Question: Count the number of objects in the diagram.
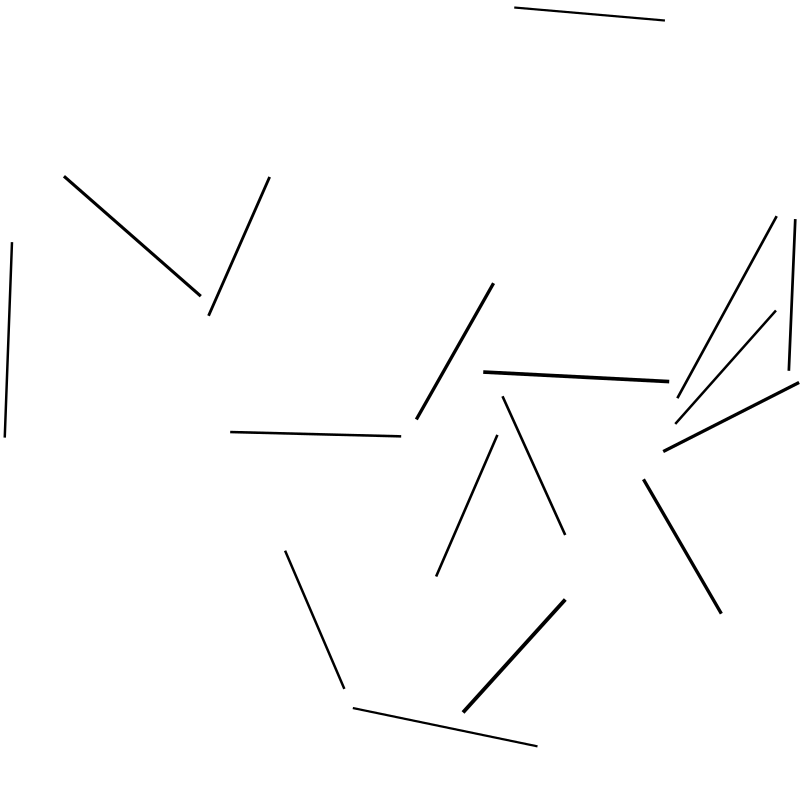
Answer: 17